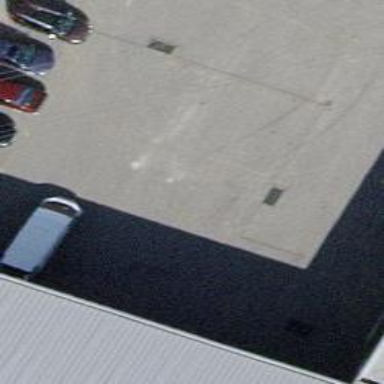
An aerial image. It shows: Car repair shop.